Question: Why does the legend 'Description' appear the border of the second fieldset?
Both fieldsets seem symmetrical to me (for now).

EDIT: javascript code and jsfiddle link
'''
NounEditor = function() {
var nc = {}; //private members
nc.DIV = $('<form/>');
var nameFieldSet = $('<fieldset/>').appendTo(nc.DIV);
nameFieldSet.append($('<legend/>', {text: 'Name'}));
for(var i=0; i<2; i++){
var nameDiv = $('<div/>', {text: "lang" + i })
.append($('<input/>', {
style: 'display: inline-block'}));
nameFieldSet.append(nameDiv);
}
nc.DIV.append($('<p/>'));
var descFieldSet=$('<fieldset/>').appendTo(nc.DIV);
descFieldSet.append($('<lengend/>', {text: 'Description'}));
for(var i=0; i<2; i++){
var descDiv = $('<div/>', {text: "lang" + i })
.append($('<input/>', {
style: 'display: inline-block'}));
descFieldSet.append(descDiv);
}
nc.DLG = nc.DIV.dialog({
title: 'noun editor',
modal: false, autoOpen: false,
close: function() {
$(this).remove();
}
});
this.show=function(){
nc.DLG.dialog('open');
}
} // class NounEditor
var dlg = new NounEditor();
dlg.show();
'''
<URL>
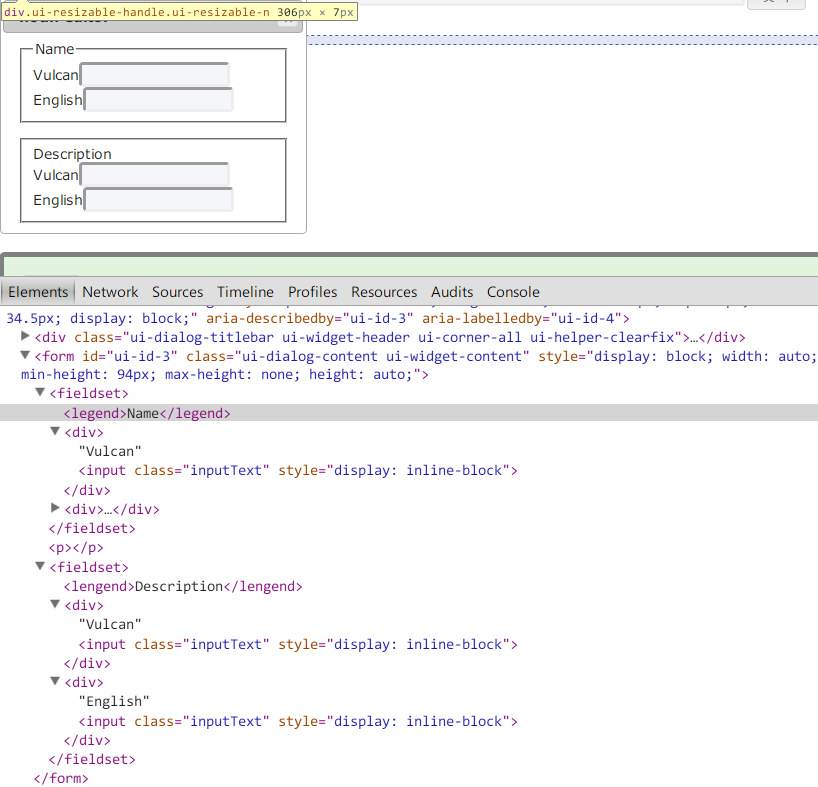
Answer: You've spelled 'legend' incorrectly, meaning it isn't being given default styling by the browser:
'''
<lengend>Description</lengend>
'''
In your JavaScript you need to change:
'''
descFieldSet.append($('<lengend/>', {text: 'Description'}));
'''
To:
'''
descFieldSet.append($('<legend/>', {text: 'Description'}));
'''
<URL>.